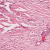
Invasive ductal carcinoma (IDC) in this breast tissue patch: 1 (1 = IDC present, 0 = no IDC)